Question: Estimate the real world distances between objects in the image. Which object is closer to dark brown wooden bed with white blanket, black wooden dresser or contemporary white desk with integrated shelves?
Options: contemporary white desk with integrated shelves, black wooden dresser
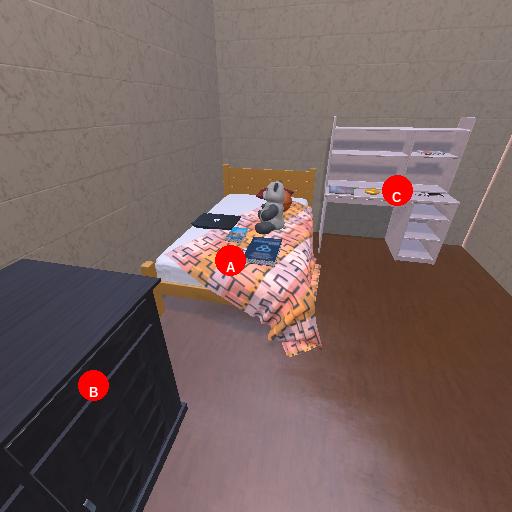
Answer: contemporary white desk with integrated shelves